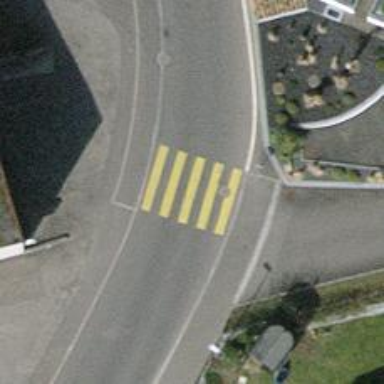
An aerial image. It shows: Uncontrolled road crossing.